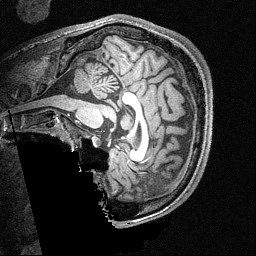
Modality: T1w
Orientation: sagittal
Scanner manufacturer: siemens
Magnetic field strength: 3 T
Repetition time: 1.54 s
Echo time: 0.00304 s